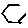
Label: hexagon